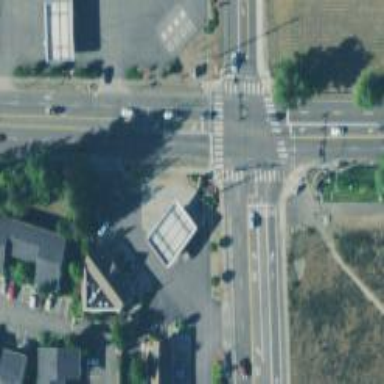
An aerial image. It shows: Zebra crossing on the road.